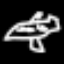
Label: airplane